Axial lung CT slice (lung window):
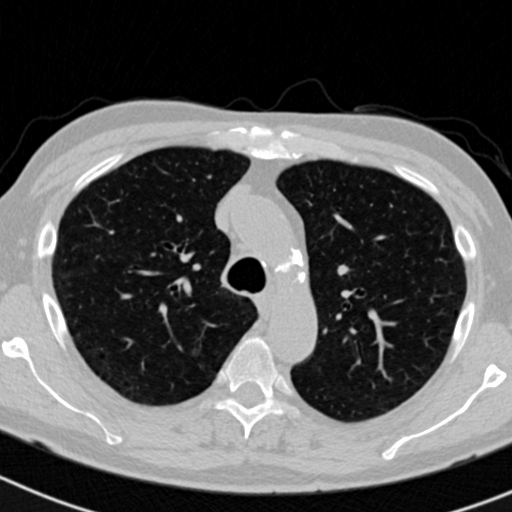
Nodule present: no